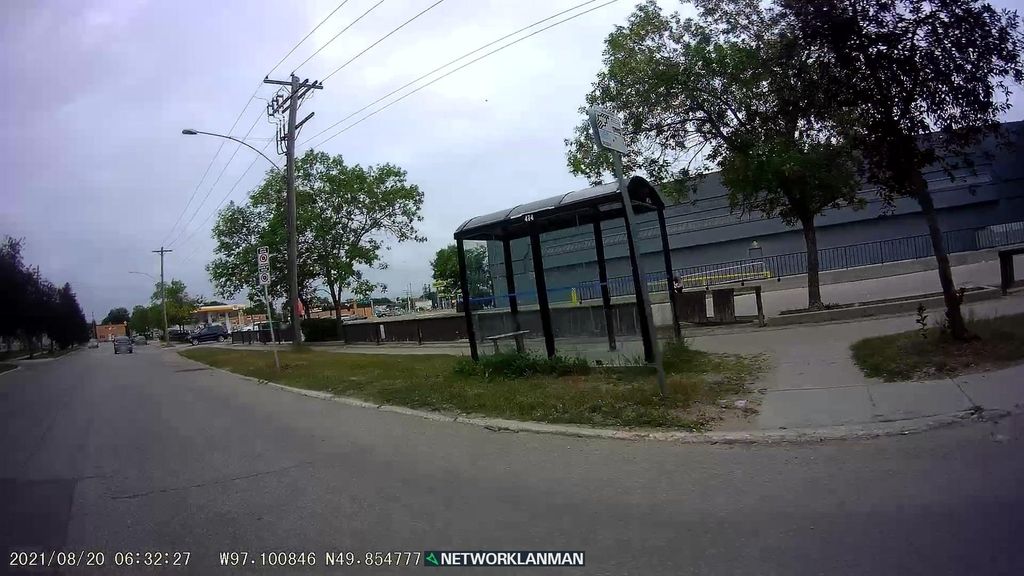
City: winnipeg